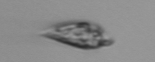
Label: Oxytoxum